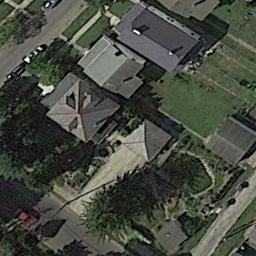
Label: residential